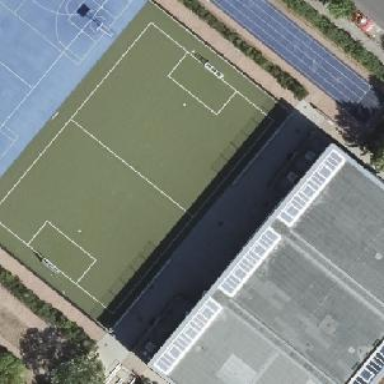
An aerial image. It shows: Soccer pitch with artificial turf for leisure sports activities.